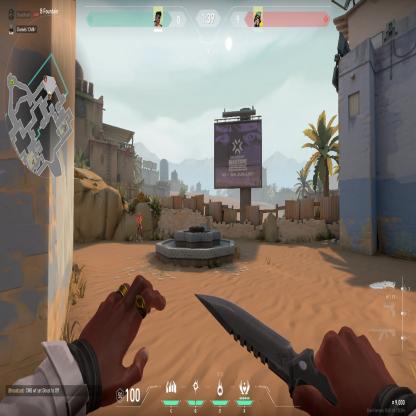
Label: enemy